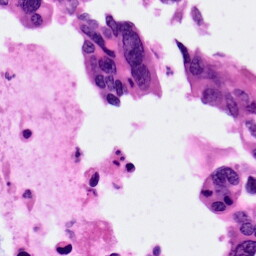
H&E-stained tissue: Pancreatic